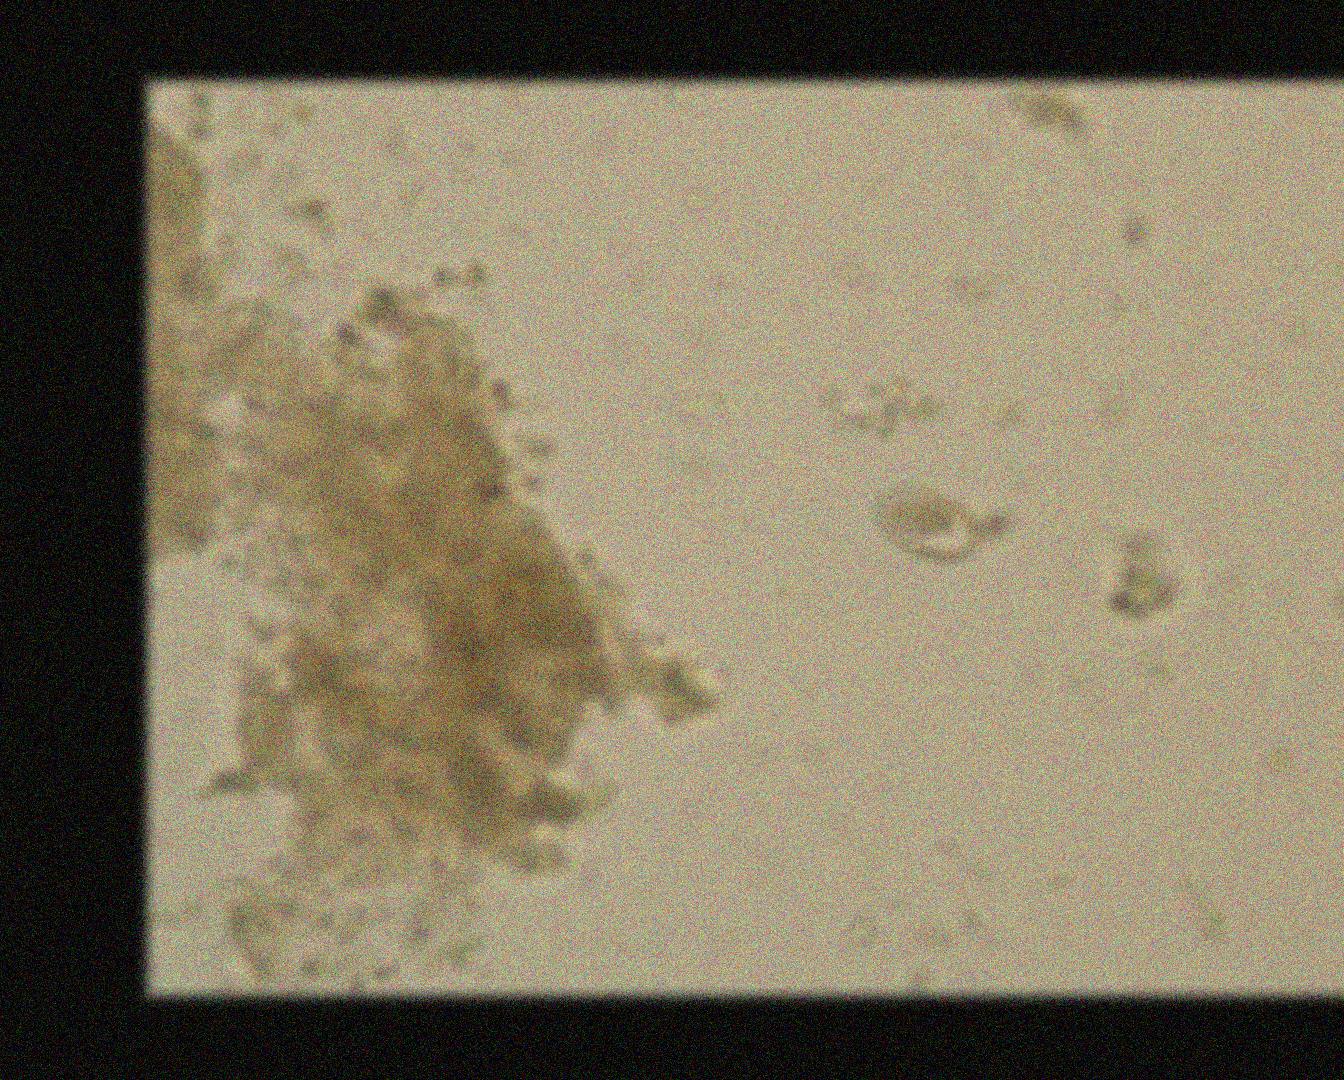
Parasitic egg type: Capillaria philippinensis